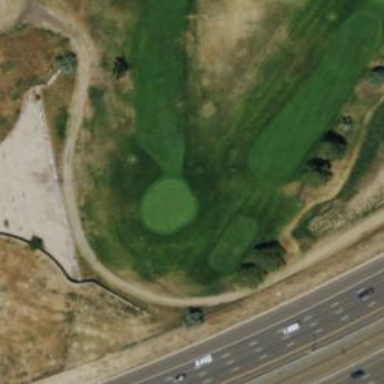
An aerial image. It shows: View of golf hole.